Question: I have implemented a user control that lets me build several similar interface screens quickly. Basically it defines two dependency properties 'MainContent' and 'UserInteractions' which are then displayed in the visual template (xaml in a 'ResourceDictionary') looking like this:
'''
+-------------+
| L | |
| o | Main |
| g | Content |
| o | |
+---+---------+
| Interaction |
+-------------+
'''
Xaml for a screen then looks like this:
'''
<controls:ScreenControl>
<controls:ScreenControl.MainContent>
<TextBlock>Some content goes here</TextBlock>
</controls:ScreenControl.MainContent>
<controls:ScreenControl.UserInteractions>
<Button>Do something</Button>
</controls:ScreenControl.UserInteractions>
</controls:InstallerScreenControl>
'''
This works fine when I run the application. However, in the designer, nothing is visible. Not the content defined explicitly in the view, and not the stuff from the template. What do I need to add to enable design support? I tried moving the template to 'Themes/Generic.xaml' as was suggested in some places, but that made no difference. <URL> seems related, but gets no useful answer.
My 'ScreenControl' looks like this:
'''
public class ScreenControl : UserControl
{
public object MainContent
{
get { return GetValue(MainContentProperty); }
set { SetValue(MainContentProperty, value); }
}
public static readonly DependencyProperty MainContentProperty = DependencyProperty.Register(
name: "MainContent",
propertyType: typeof(object),
ownerType: typeof(ScreenControl),
typeMetadata: new PropertyMetadata(default(object)));
public object UserInteractions
{
get { return GetValue(UserInteractionsProperty); }
set { SetValue(UserInteractionsProperty, value); }
}
public static readonly DependencyProperty UserInteractionsProperty = DependencyProperty.Register(
name: "UserInteractions",
propertyType: typeof(object),
ownerType: typeof(ScreenControl),
typeMetadata: new PropertyMetadata(default(object)));
}
'''
When a screen using the control is viewed in the designer, it only shows this:

Ie, nothing, only a blank box.
When using the control, I'm creating a 'UserControl', adding the Xaml shown in the beginning of the question, and removing the code-behind file.
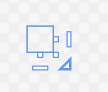
Answer: You must inherit your custom control from Control and not UserControl for having the template applied.
It's hard to tell with the information you are giving, but you must have a static constructor that applies the template.
'''
public class ScreenControl : Control
{
static ScreenControl()
{
DefaultStyleKeyProperty.OverrideMetadata(typeof(ScreenControl), new FrameworkPropertyMetadata(typeof(ScreenControl)));
}
}
'''
May not be your issue when reading further, not sure you have some InDesignMode somewhere?
Calls in your code that only works when the application is running? IE WebService calls? Just guessing here, but alot of things may cause the designer to break.